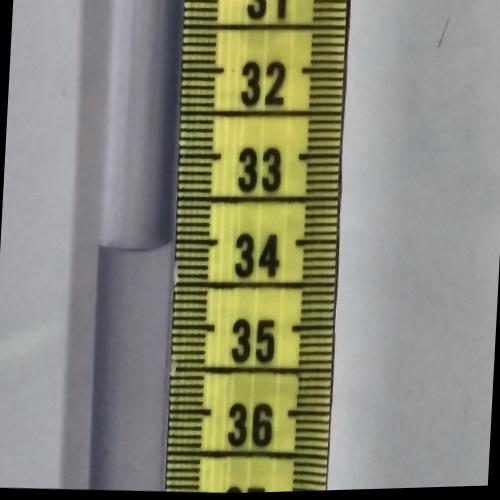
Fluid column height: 34.1 cm